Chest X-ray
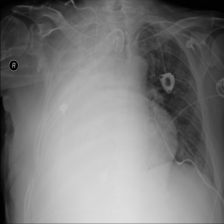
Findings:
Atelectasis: negative
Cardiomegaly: negative
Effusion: negative
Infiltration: negative
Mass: negative
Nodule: negative
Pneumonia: positive
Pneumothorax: negative
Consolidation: negative
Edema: negative
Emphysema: negative
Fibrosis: negative
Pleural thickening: negative
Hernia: negative